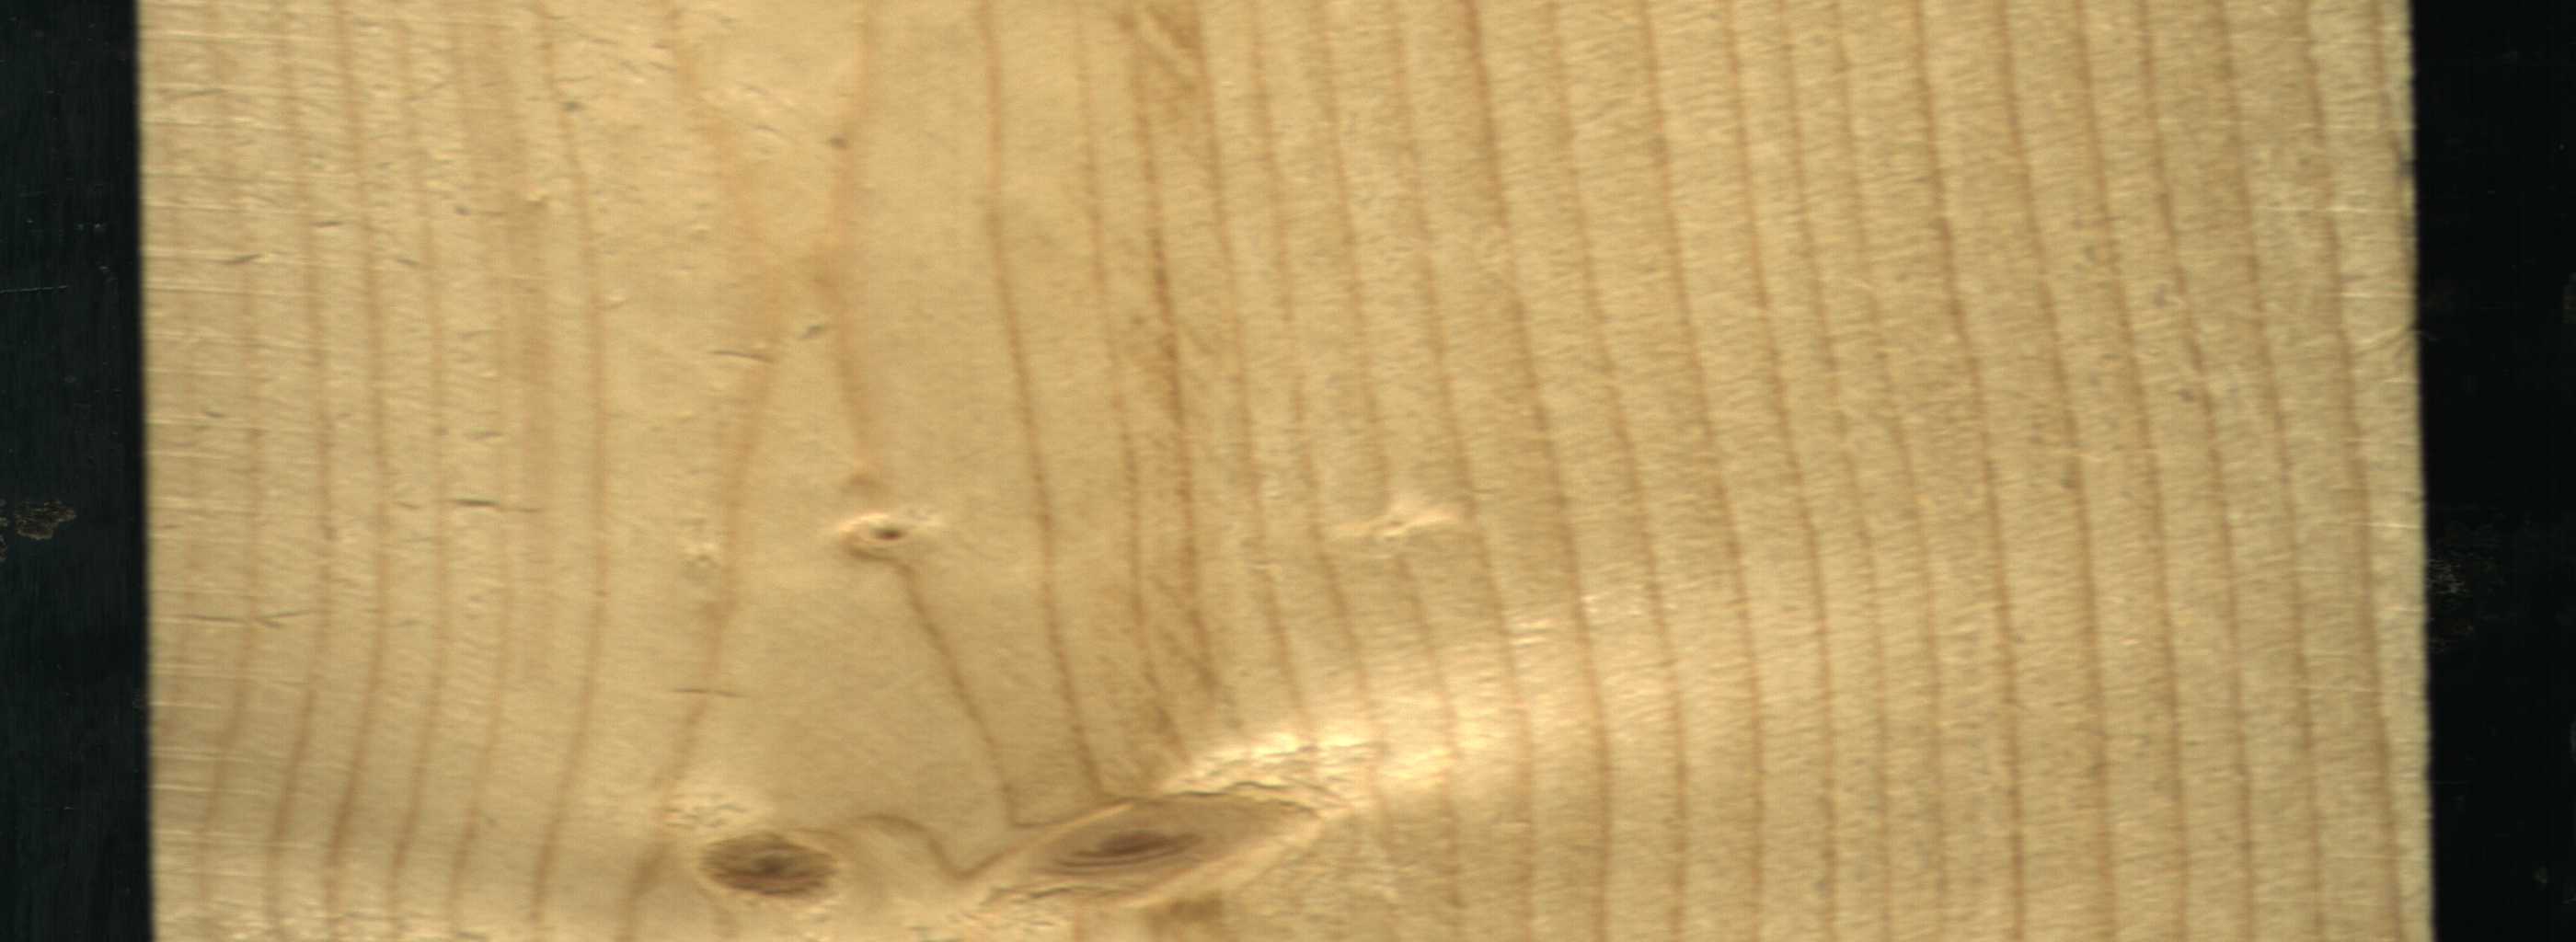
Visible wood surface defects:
Live_Knot
Live_Knot
Live_Knot